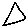
Label: triangle